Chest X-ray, PA view. Patient: 72 years old, sex F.
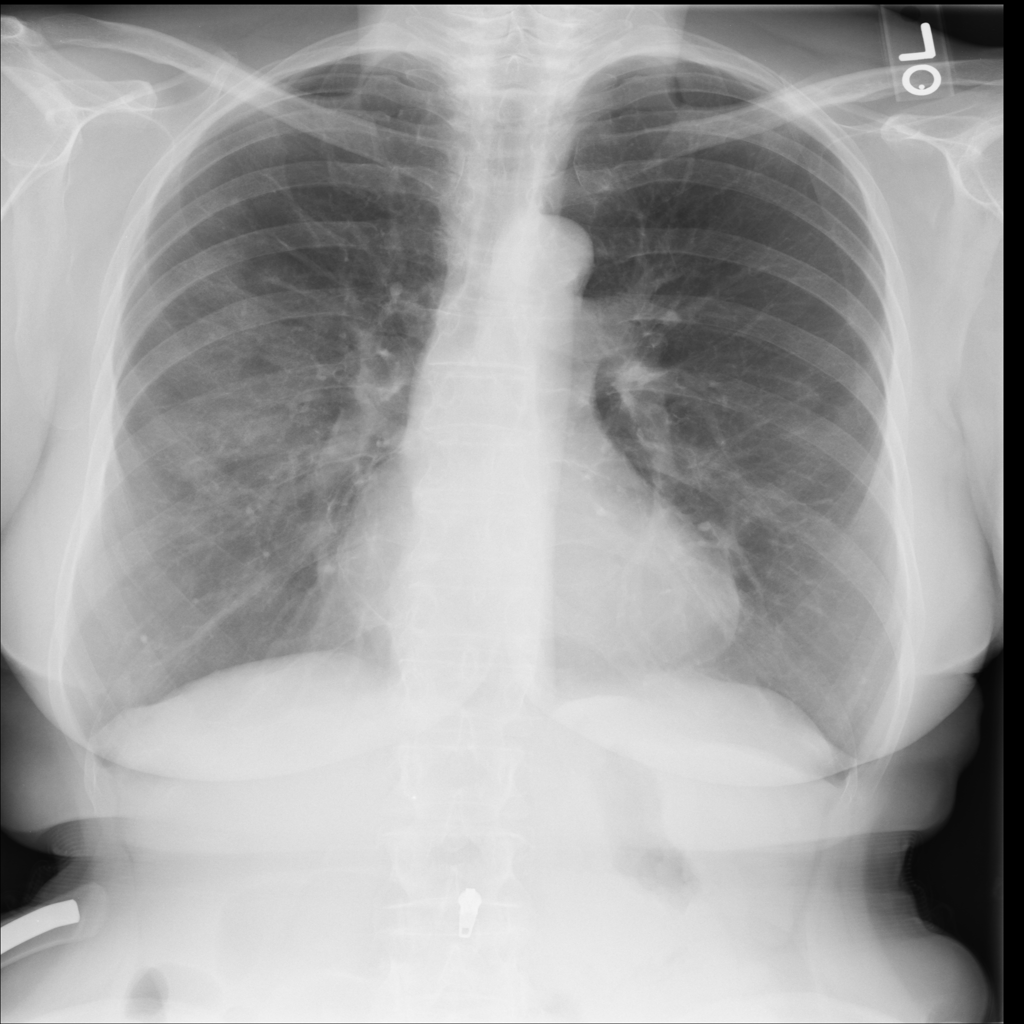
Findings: Cardiomegaly, Infiltration